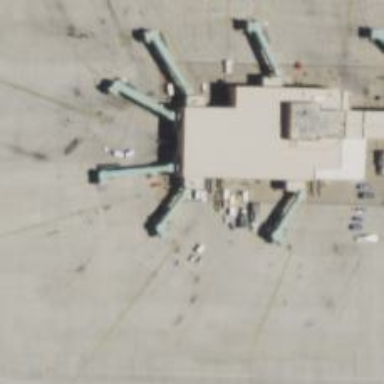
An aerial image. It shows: Airport gate.